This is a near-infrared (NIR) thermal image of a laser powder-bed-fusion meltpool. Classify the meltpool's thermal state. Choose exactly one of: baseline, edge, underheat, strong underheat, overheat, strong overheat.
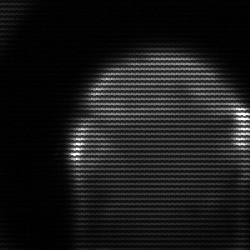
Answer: edge